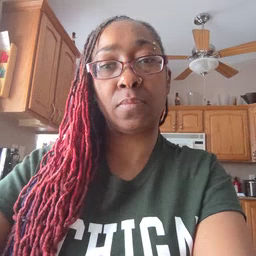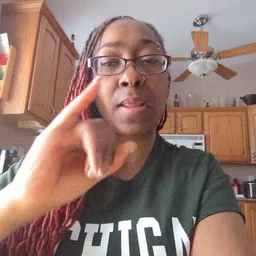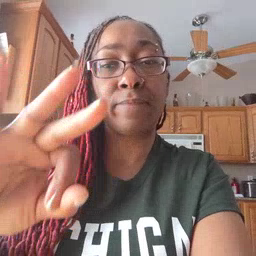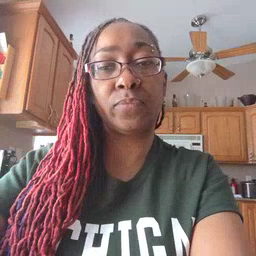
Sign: if